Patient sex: F
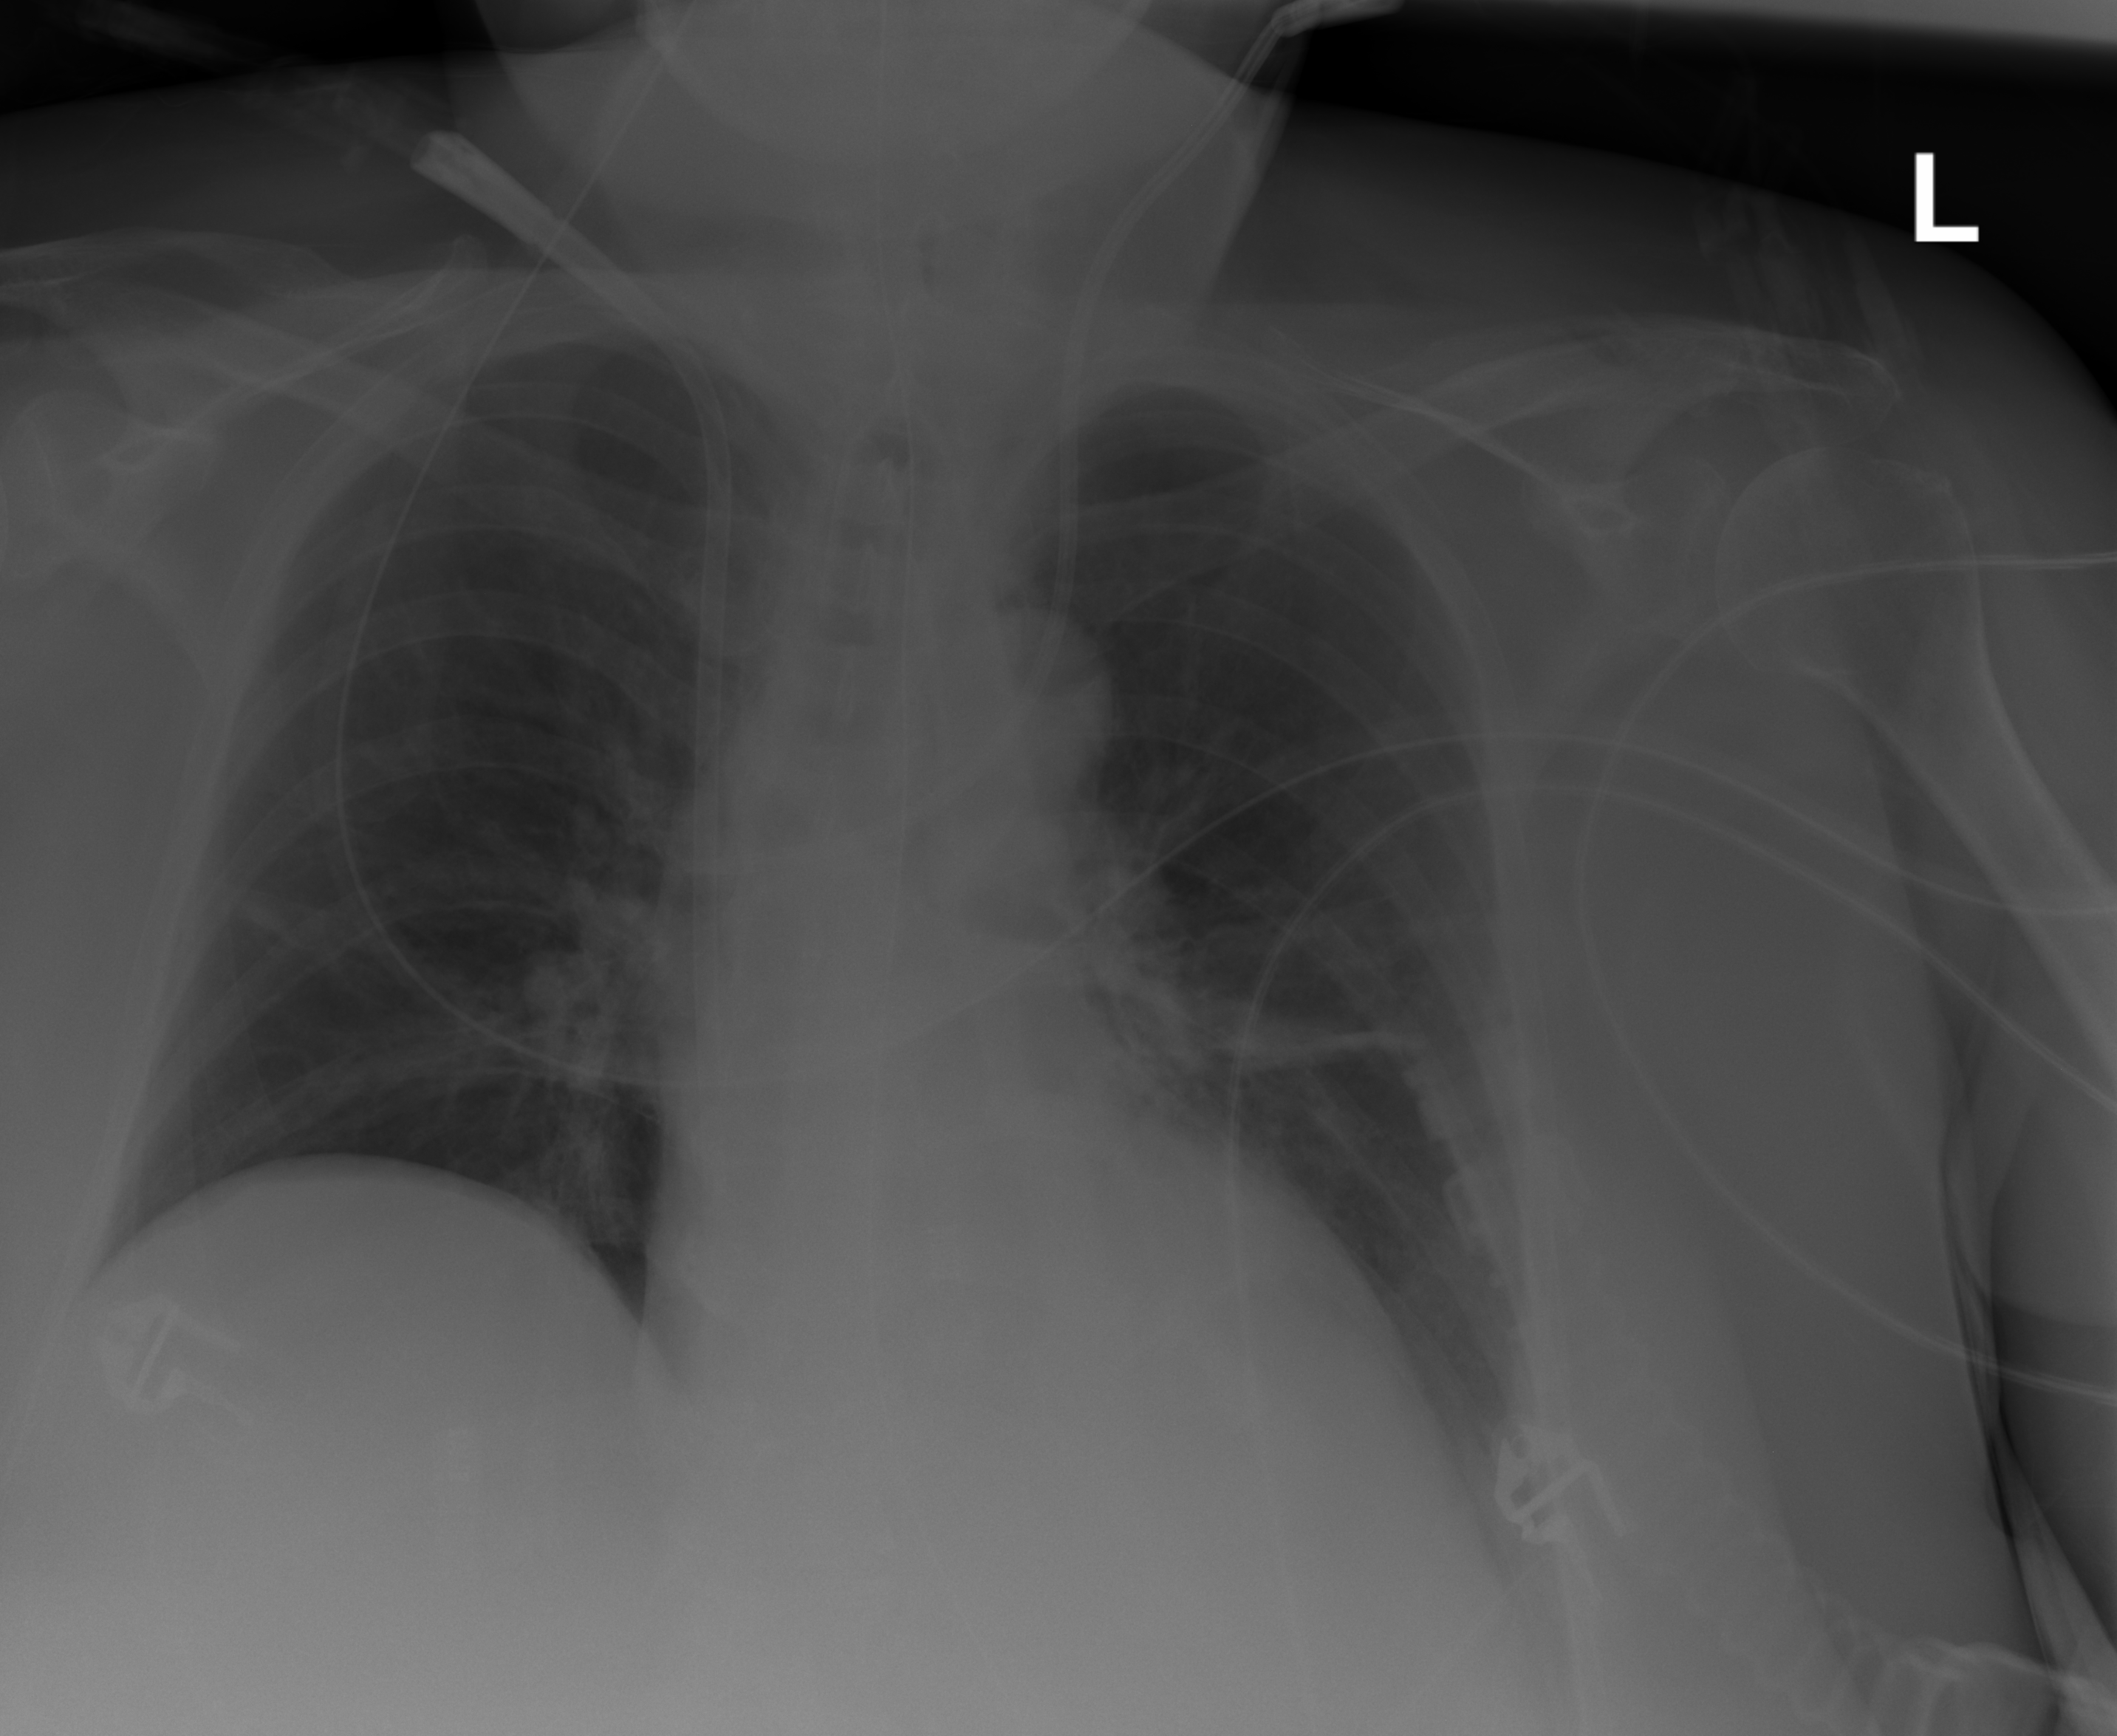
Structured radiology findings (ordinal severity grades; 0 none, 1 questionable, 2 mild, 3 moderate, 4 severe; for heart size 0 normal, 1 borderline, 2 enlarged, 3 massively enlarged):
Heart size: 2
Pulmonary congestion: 2
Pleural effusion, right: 0
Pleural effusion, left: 0
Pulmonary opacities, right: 0
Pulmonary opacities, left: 0
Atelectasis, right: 0
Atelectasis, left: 0